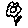
Label: flower